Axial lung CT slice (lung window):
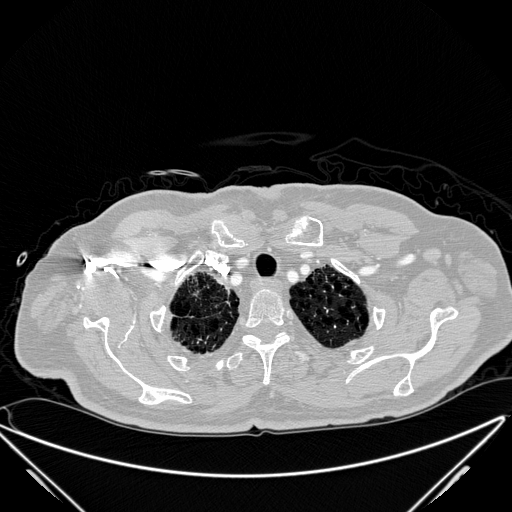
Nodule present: no